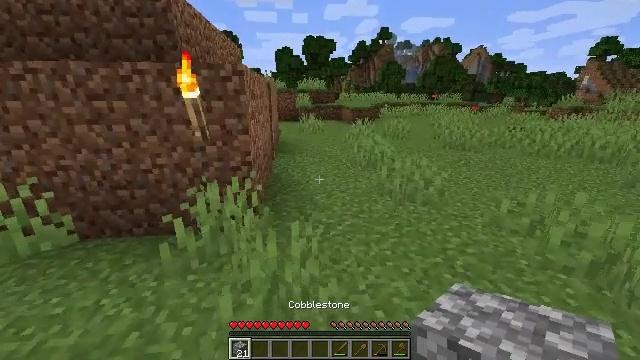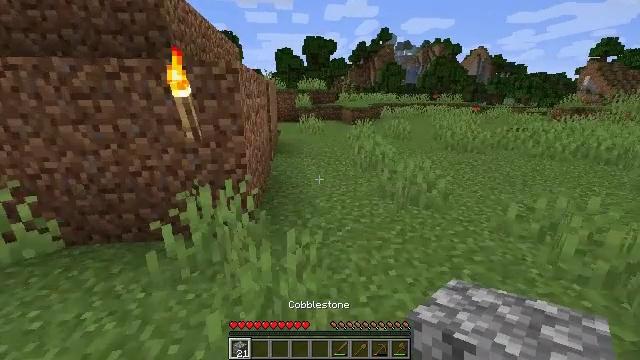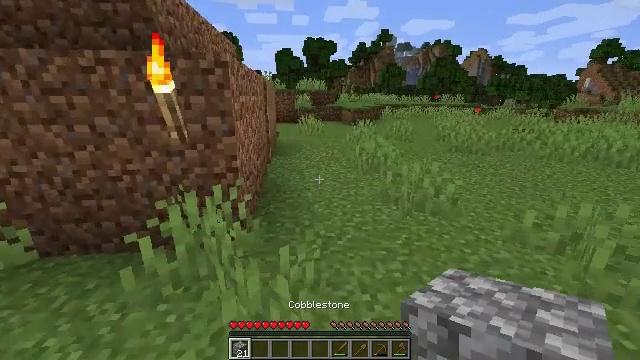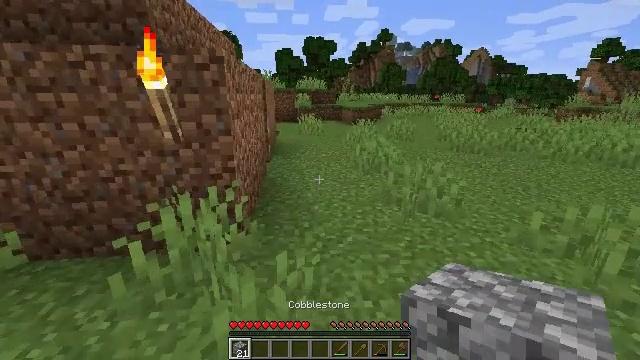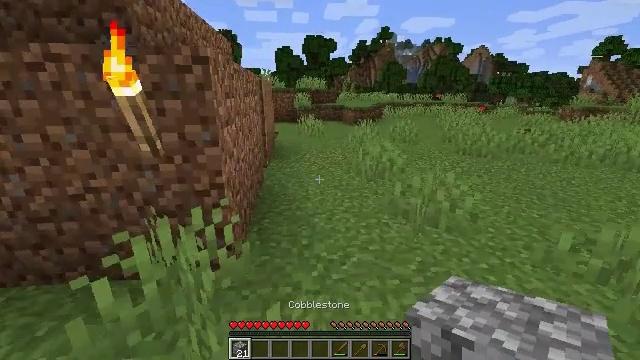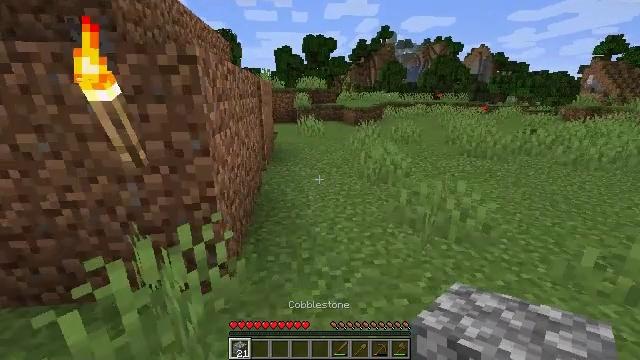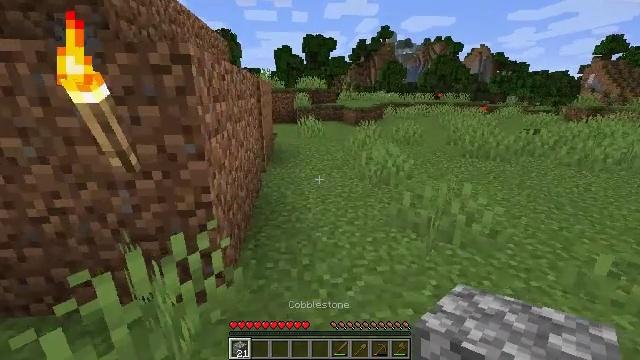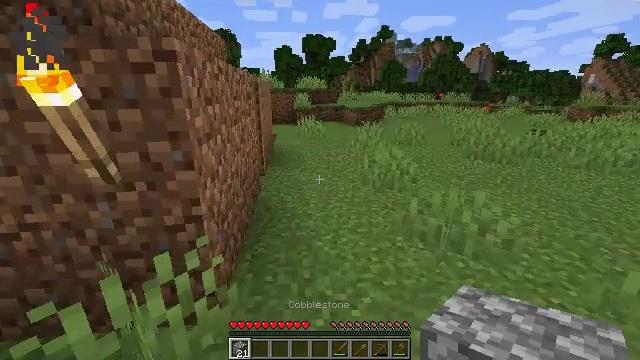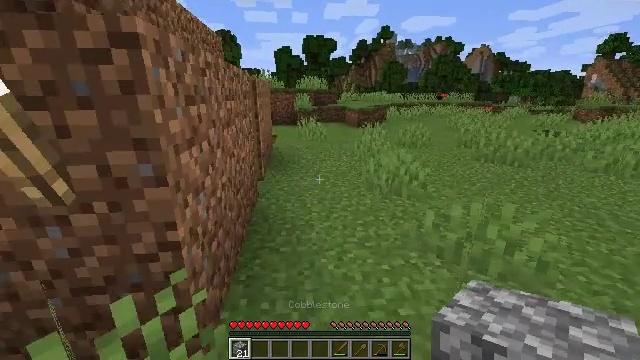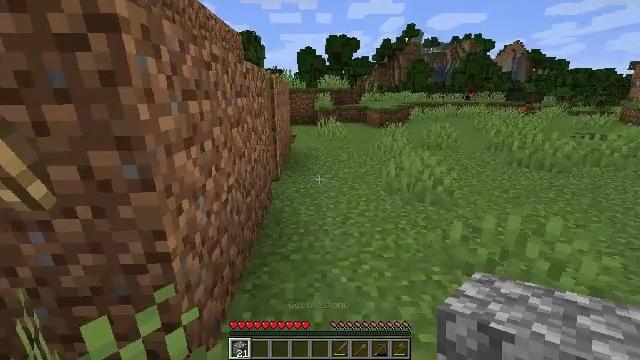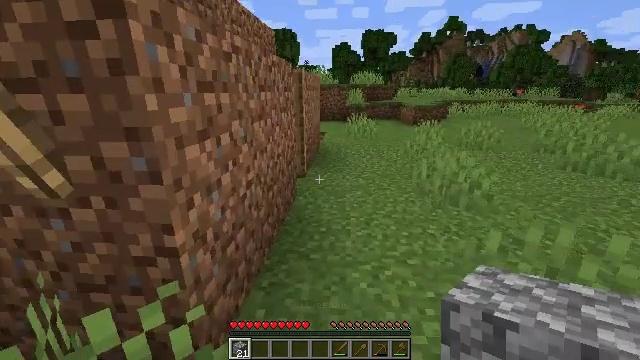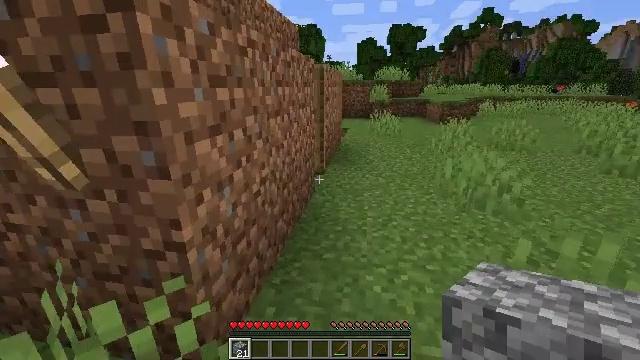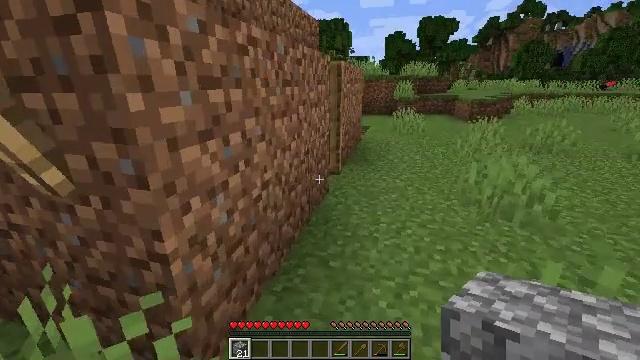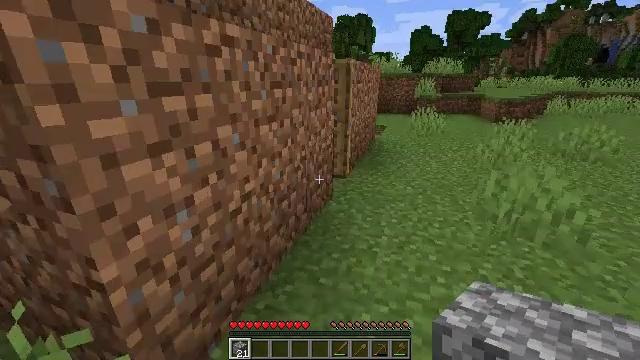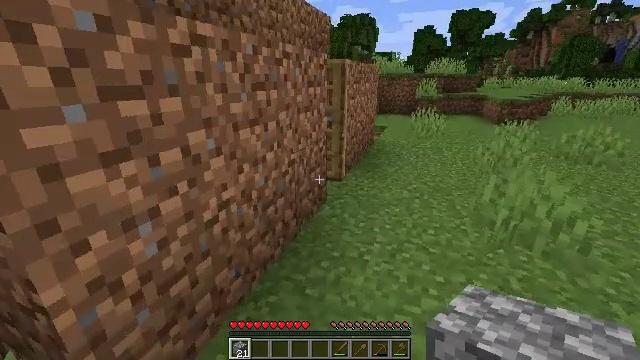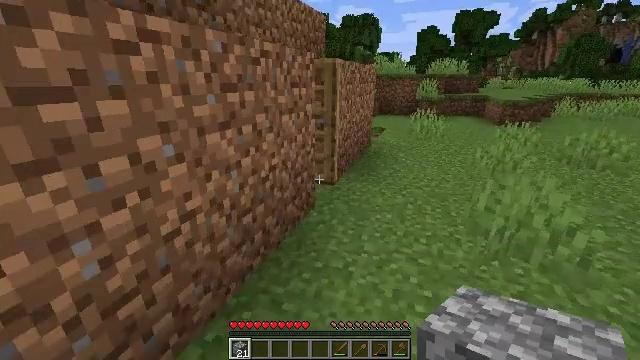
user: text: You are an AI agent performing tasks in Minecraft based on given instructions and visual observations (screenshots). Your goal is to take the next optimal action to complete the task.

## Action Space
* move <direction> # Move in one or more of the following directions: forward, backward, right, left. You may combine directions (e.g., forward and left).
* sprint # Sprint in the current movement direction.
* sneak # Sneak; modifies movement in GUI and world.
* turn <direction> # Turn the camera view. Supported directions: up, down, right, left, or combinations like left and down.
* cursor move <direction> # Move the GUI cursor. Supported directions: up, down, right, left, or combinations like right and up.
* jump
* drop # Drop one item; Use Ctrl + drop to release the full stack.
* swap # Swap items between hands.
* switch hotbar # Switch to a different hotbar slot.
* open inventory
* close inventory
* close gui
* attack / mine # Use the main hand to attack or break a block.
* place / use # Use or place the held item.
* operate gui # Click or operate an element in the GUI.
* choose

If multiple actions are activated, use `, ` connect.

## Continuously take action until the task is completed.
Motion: motion action
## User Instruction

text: Gather oak logs from trees.
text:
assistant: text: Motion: move forward, switch to hotbar 1
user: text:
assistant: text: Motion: move forward, switch to hotbar 1
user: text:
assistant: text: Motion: move forward
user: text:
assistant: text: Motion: move forward
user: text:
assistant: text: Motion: move forward
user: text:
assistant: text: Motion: move forward
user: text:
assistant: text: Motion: move forward
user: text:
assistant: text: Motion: move forward
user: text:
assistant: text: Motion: move forward and move right, turn left
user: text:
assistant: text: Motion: move forward and move right, turn left
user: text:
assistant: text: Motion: move forward and move right, turn left
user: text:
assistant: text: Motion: move forward and move right, turn left
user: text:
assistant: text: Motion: move forward and move right, turn left
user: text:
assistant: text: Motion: move forward and move right
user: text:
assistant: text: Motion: move forward and move right
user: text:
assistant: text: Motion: move forward and move right, turn left
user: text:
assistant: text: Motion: move forward and move right, turn left
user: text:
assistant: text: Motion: move forward and move right, turn left
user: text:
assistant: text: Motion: move forward and move right, turn left
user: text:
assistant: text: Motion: move forward and move right, turn left
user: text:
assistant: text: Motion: move forward and move right, turn left
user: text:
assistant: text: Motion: move forward and move right, turn left
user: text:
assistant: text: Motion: move forward and move right, turn left
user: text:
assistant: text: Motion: move forward, turn left
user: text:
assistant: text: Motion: move forward, turn left
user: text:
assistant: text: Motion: move forward, turn left
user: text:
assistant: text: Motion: move forward and move right, turn left
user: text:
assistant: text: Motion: move forward and move right, turn left
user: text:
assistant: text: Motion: move forward and move right, turn left
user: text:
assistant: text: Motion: move forward and move right, turn left